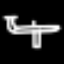
Label: airplane